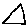
Label: triangle